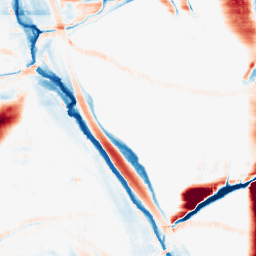
Category: morphological
Decomposition family: morphological_rect
Decomposition parameters: operation: average
width: 50
height: 10
Upsampling method: sinc_hamming
Upsampling parameters: scale: 2
kernel_size: 4
Upsampling scale: 2